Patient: sex F, age 61
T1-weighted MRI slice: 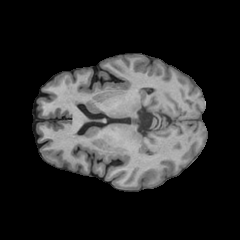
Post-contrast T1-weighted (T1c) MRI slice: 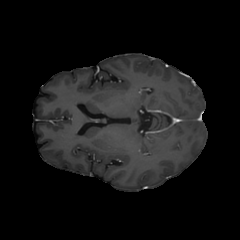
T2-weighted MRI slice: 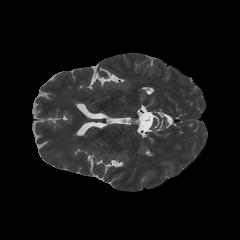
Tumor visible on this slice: no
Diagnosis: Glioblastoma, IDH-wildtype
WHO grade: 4